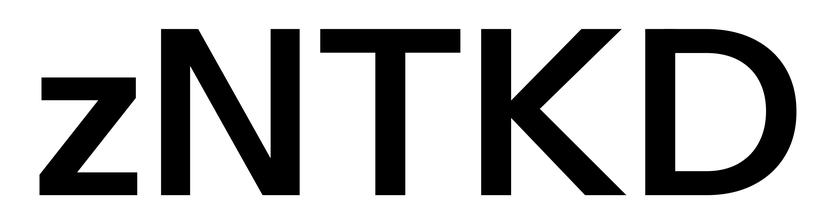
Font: InstrumentSans_SemiBold